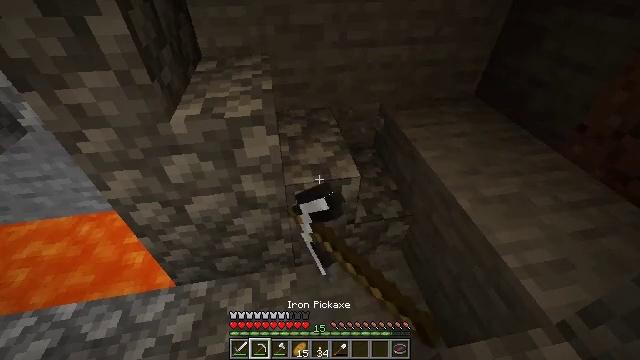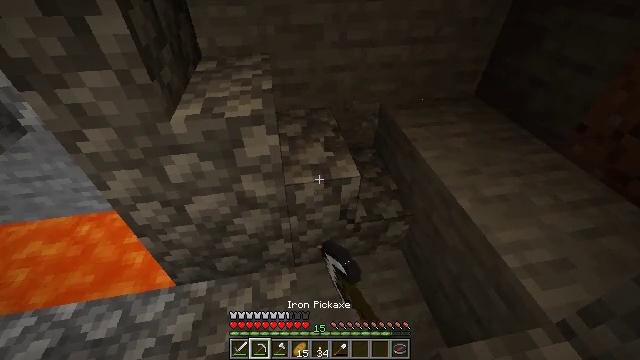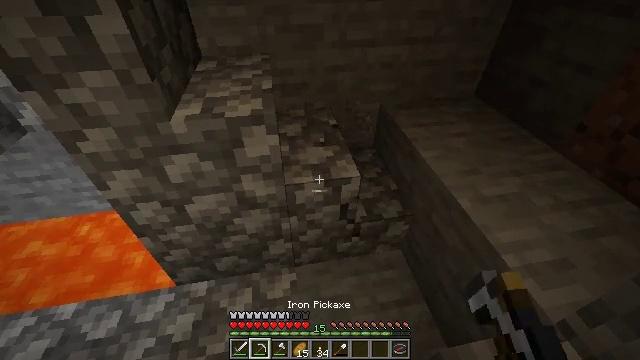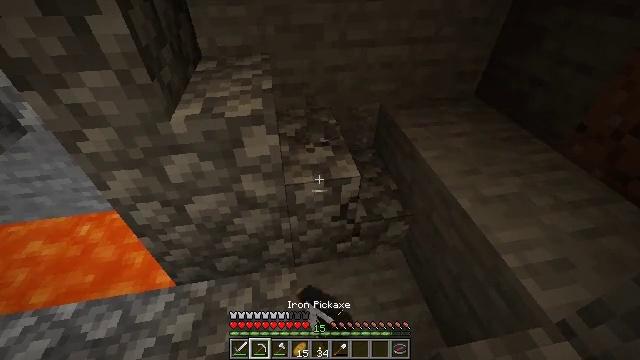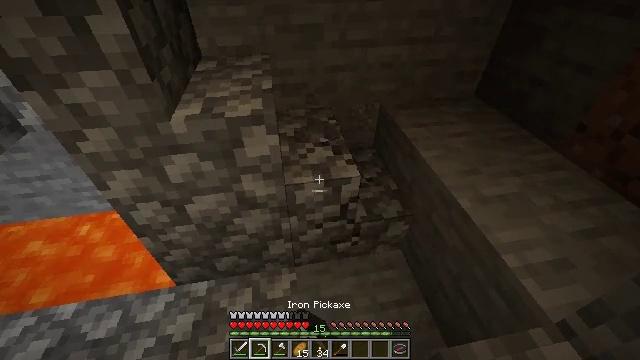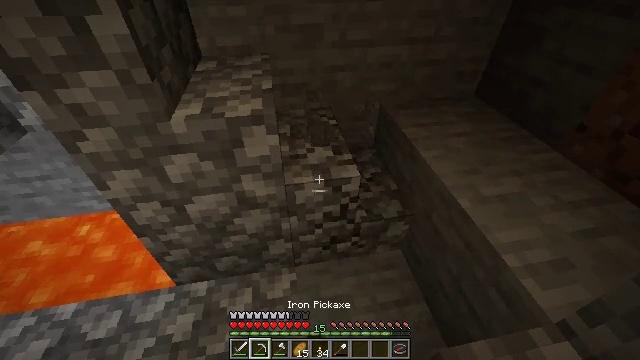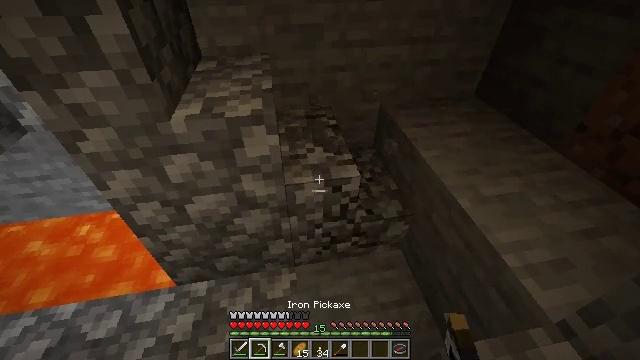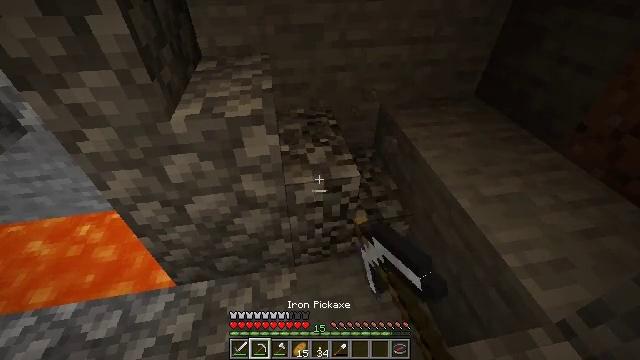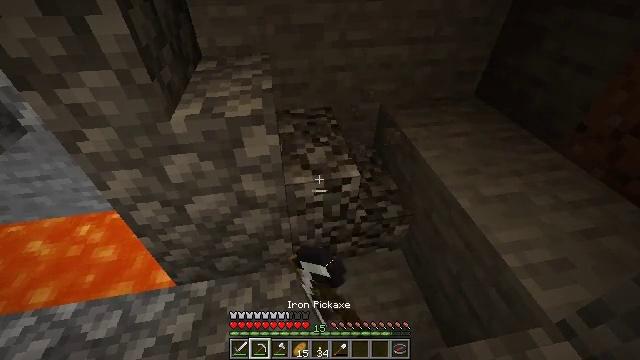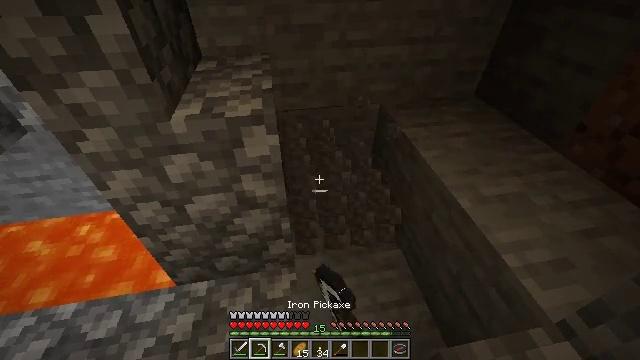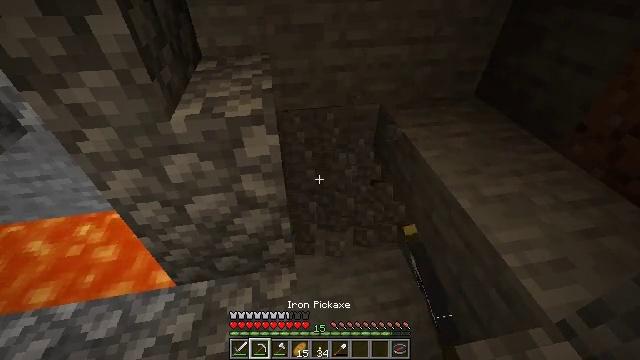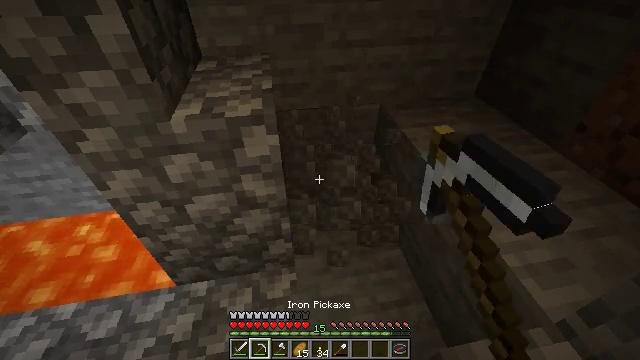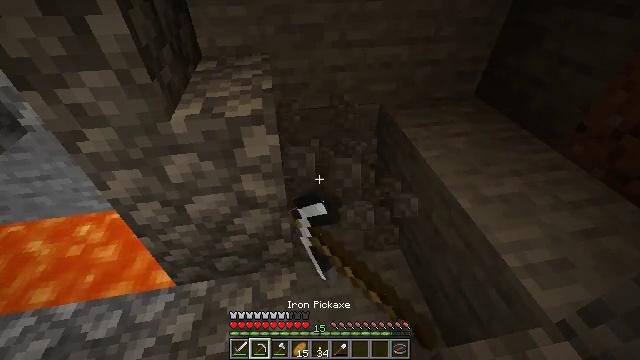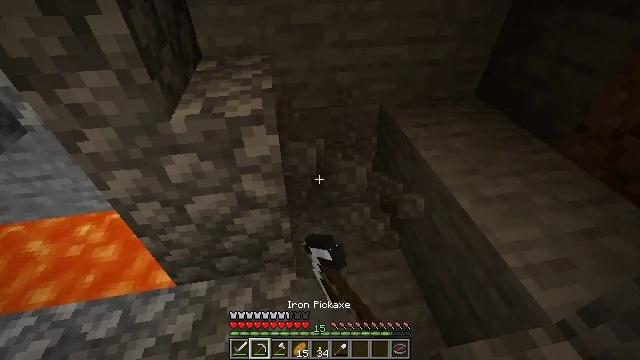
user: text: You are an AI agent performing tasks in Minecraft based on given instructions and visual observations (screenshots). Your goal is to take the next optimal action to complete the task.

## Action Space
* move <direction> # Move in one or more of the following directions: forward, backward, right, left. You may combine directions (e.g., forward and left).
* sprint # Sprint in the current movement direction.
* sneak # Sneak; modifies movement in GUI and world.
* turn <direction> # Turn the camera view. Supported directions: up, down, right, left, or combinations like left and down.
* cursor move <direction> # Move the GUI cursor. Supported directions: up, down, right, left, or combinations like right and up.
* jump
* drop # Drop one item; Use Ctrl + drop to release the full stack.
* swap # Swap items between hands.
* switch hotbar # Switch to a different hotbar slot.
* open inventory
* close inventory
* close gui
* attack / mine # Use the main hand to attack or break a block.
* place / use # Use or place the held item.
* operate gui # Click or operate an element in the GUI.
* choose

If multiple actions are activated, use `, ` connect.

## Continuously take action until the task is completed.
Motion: motion action
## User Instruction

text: Attack the cobblestone stairs to retrieve it.
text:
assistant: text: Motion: attack / mine
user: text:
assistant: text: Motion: attack / mine
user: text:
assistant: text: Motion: attack / mine
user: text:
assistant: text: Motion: attack / mine
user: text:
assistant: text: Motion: attack / mine
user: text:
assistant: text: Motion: attack / mine
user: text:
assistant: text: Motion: attack / mine
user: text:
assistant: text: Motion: attack / mine
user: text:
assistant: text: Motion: attack / mine
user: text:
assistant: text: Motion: attack / mine
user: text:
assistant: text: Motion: attack / mine
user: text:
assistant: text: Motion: attack / mine
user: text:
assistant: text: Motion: no_op
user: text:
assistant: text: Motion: no_op